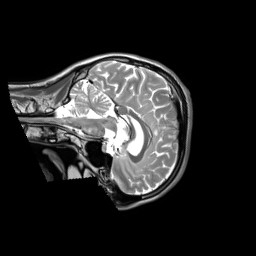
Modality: T2w
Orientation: sagittal
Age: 39
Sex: female
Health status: ill
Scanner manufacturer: siemens
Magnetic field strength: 3 T
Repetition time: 2.8 s
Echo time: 0.326 s